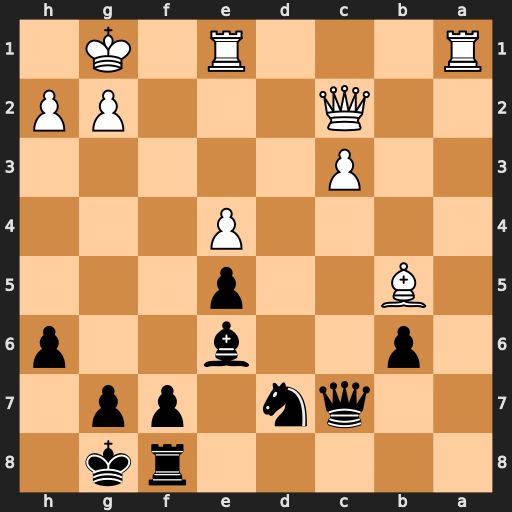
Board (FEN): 5rk1/2qn1pp1/1p2b2p/1B2p3/4P3/2P5/2Q3PP/R3R1K1
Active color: b
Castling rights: -
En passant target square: -
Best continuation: Qc5+ Kh1 Qxb5